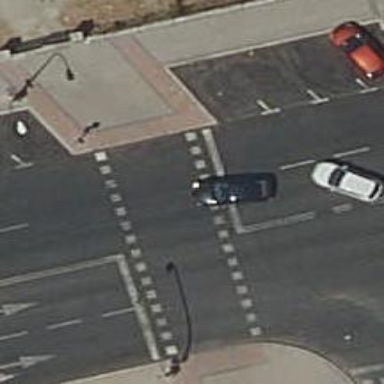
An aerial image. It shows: Road with traffic signals for signaling.